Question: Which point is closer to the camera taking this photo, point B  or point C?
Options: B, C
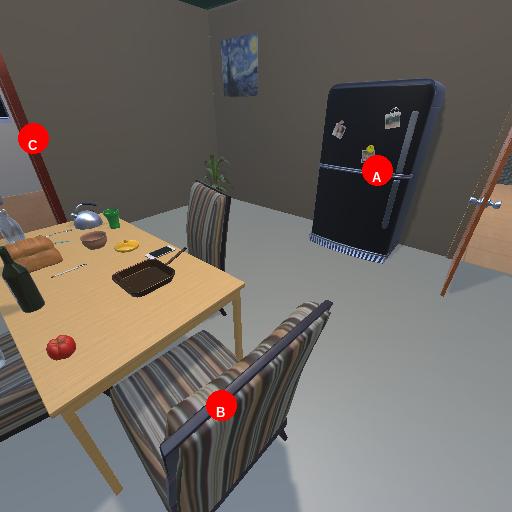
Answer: B